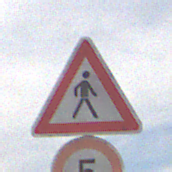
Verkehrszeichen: FussgaengerLinks
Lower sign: Geschwindigkeit5
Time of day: Midday
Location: Outdoor (Nature)
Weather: PartlyCloudy
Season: NotSpecified
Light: Natural